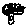
Label: tree